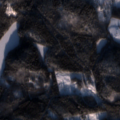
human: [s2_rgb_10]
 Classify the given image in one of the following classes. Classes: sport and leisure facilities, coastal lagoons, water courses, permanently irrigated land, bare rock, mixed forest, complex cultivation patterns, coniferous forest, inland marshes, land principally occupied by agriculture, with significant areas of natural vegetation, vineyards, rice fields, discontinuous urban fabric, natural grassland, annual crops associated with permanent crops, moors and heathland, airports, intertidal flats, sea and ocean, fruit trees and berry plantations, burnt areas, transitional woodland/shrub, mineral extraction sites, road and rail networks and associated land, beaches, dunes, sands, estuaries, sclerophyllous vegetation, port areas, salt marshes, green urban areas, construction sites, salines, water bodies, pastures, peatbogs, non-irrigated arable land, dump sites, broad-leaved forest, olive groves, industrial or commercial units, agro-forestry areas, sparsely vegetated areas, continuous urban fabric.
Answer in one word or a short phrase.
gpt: land principally occupied by agriculture, with significant areas of natural vegetation, coniferous forest, mixed forest